Question: I'm using google chrome.

These images are lagging the browser, so I need away to access it and clean it all.
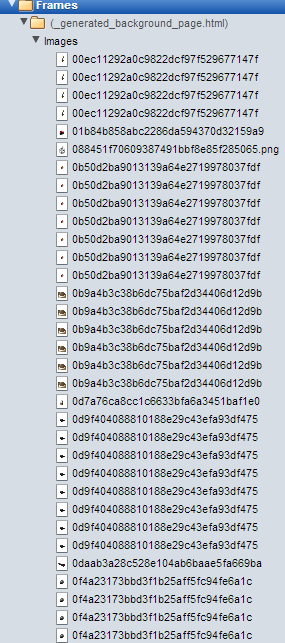
Answer: You are <URL>. If your high-frequency ajax calls return images that they don't need, then you are making bad ajax calls. Deleting the files would be treating a symptom when you should be treating the cause.
Find a way to not download them in the first place. The result of an ajax call can be scoped, filtered, or even parsed manually. There's no reason to allow the full result of your ajax call to store these extra resources that you don't want. If you want to know specifically how to do that filtering, you'll need to post the code that generates your ajax calls.